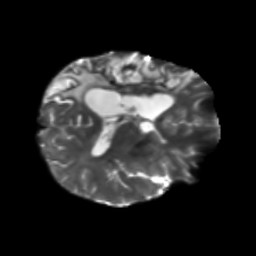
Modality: T2w
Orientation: axial
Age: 51
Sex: female
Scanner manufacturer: siemens
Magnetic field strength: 3 T
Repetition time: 5.47 s
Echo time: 0.0854 s